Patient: sex F, age 57
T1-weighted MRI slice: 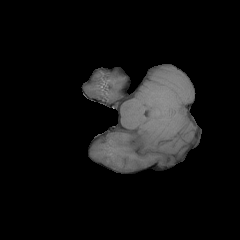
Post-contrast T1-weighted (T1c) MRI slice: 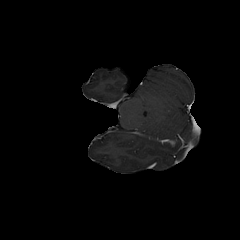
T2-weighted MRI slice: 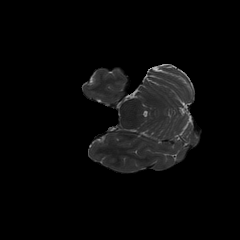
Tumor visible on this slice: no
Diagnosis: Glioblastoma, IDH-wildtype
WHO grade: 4